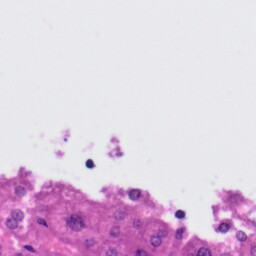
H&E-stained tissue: Liver